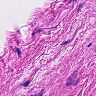
Metastatic tissue present: no